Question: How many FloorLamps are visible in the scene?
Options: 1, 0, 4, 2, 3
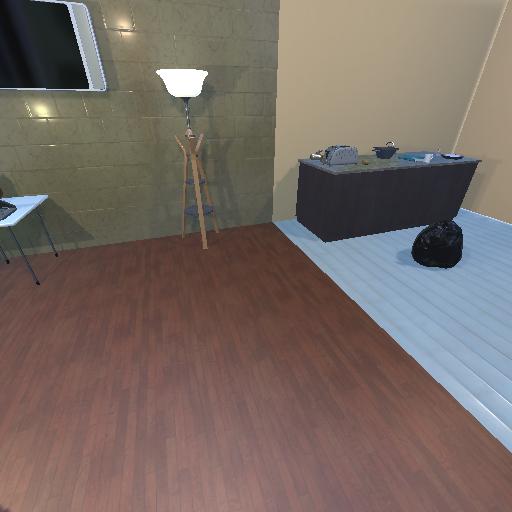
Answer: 1